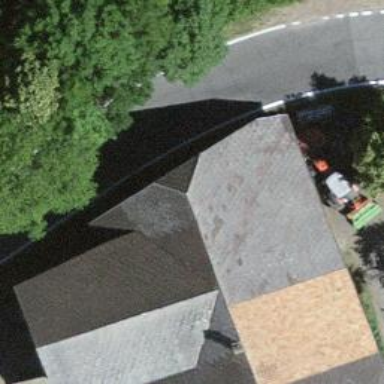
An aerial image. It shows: Farm building.